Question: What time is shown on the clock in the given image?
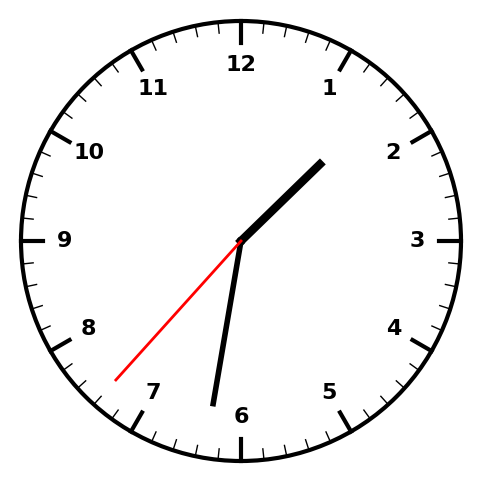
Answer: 01:31:37